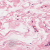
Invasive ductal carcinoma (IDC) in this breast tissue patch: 0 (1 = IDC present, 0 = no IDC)